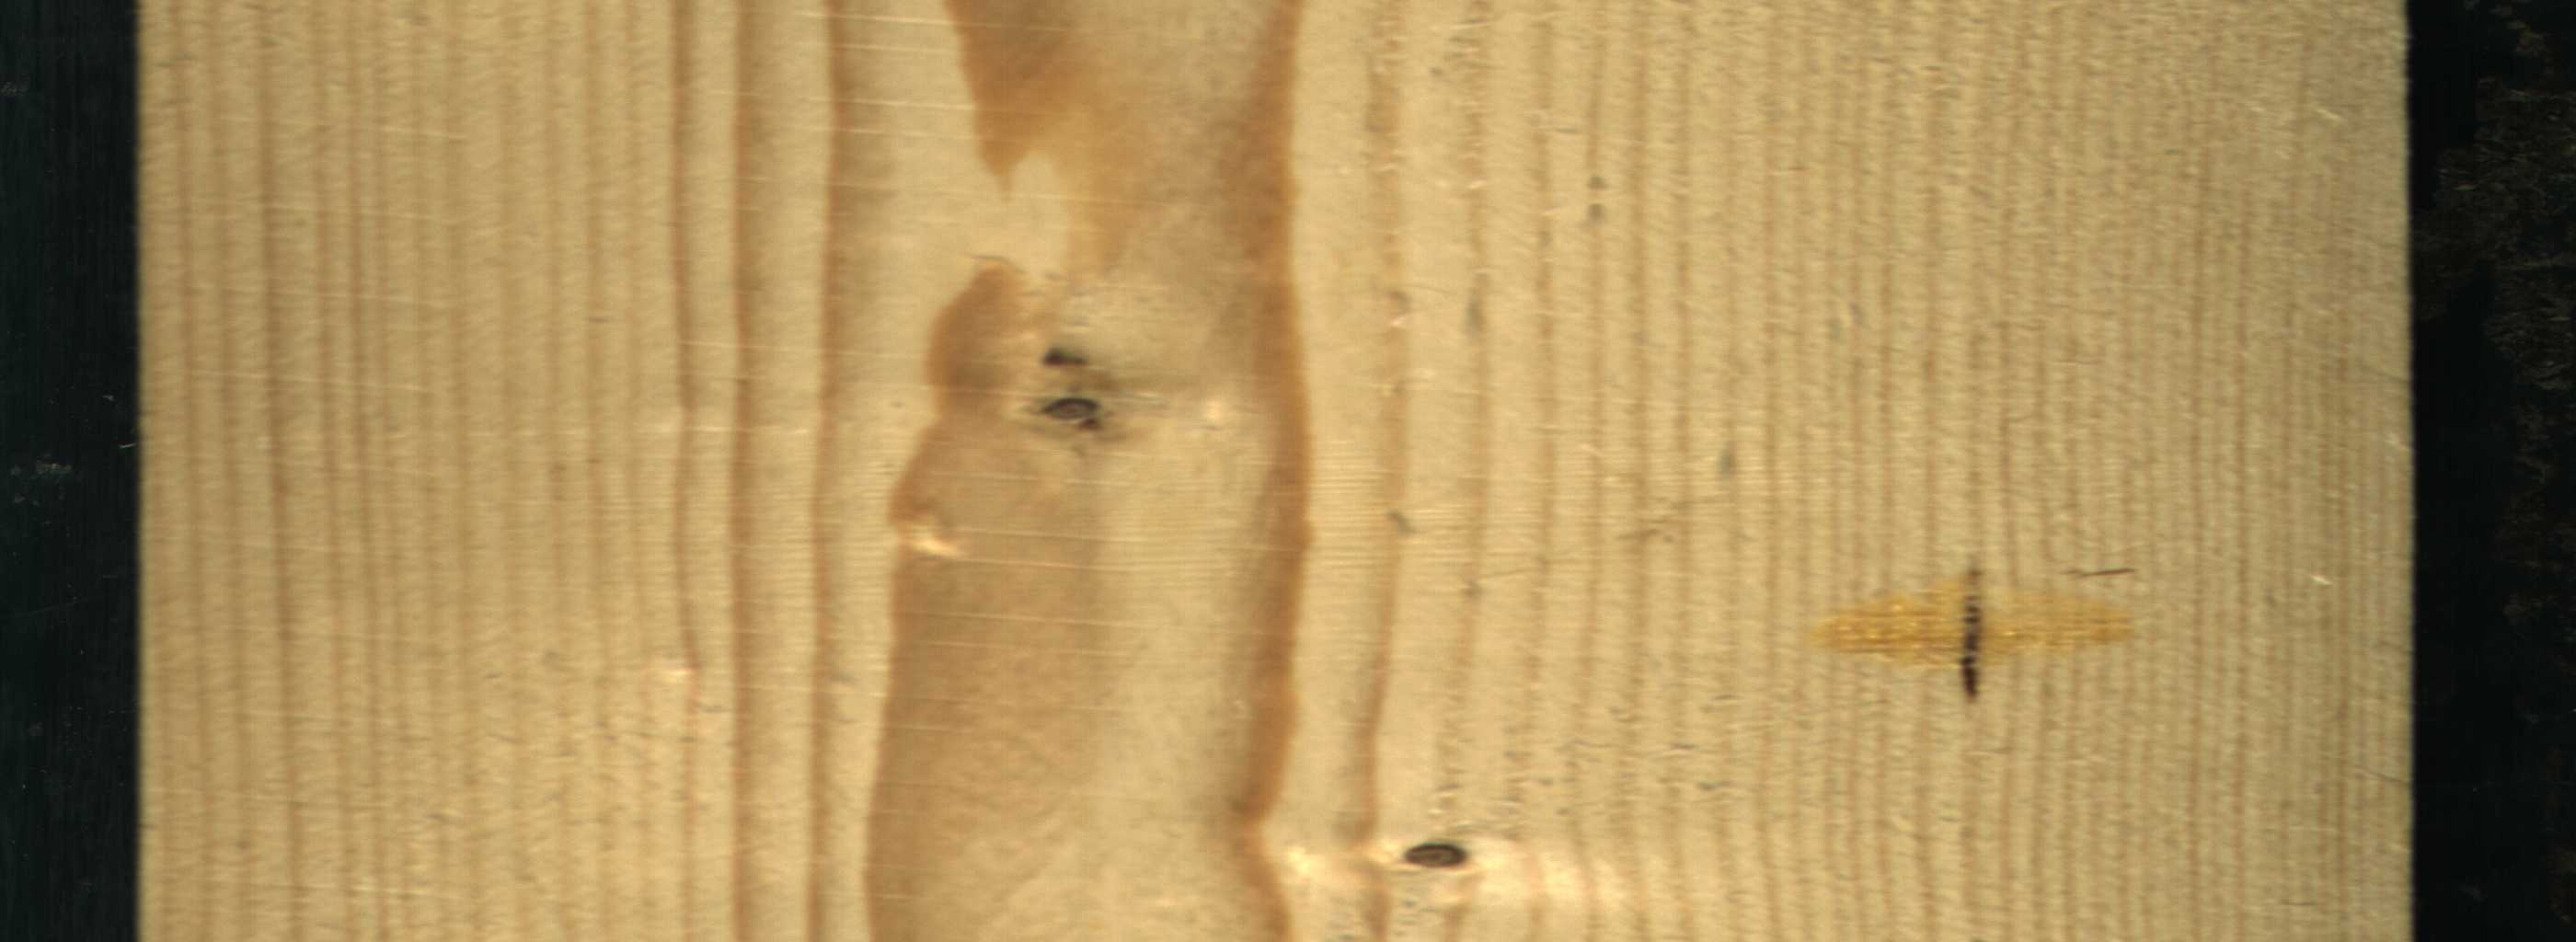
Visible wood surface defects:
resin
Dead_Knot
Dead_Knot